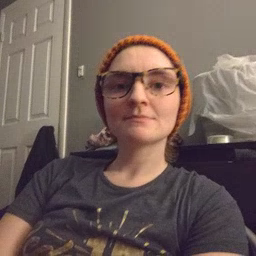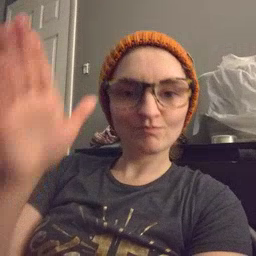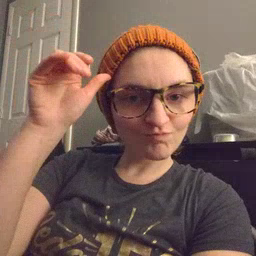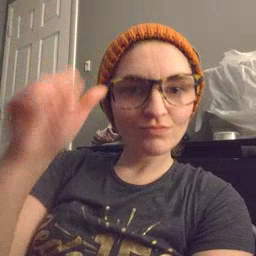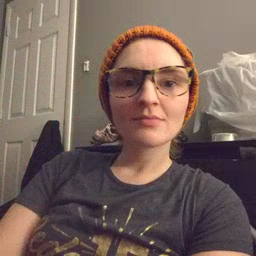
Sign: donkey